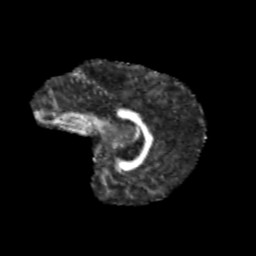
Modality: FA
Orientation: sagittal
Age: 12
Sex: male
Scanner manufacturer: siemens
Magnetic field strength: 3 T
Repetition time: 3.8 s
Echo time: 0.07 s